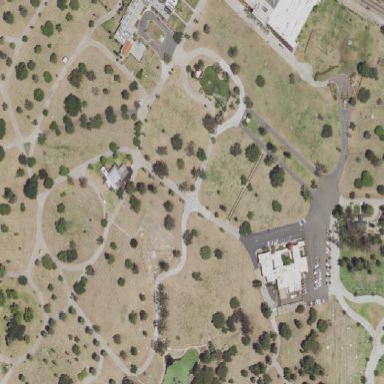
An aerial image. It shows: Cemetery.